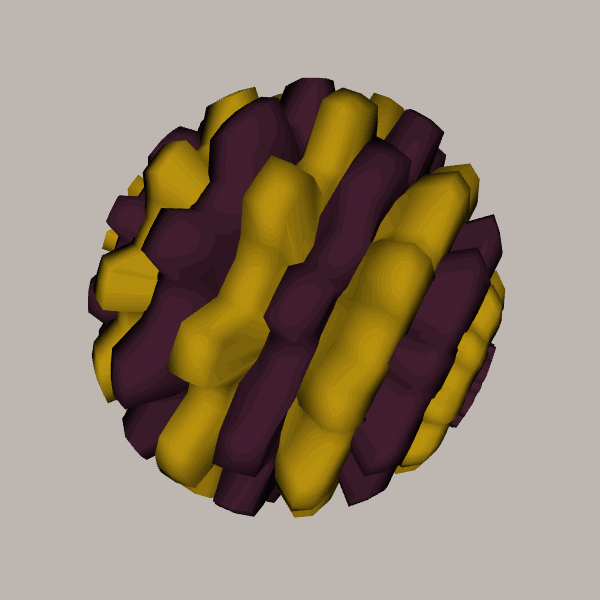
Background: light